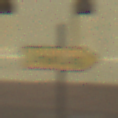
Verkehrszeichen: UmleitungswegweiserRechtsweisend
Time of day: Midday
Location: Outdoor (Suburban)
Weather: PartlyCloudy
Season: NotSpecified
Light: Natural